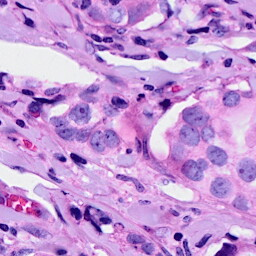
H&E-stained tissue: Breast